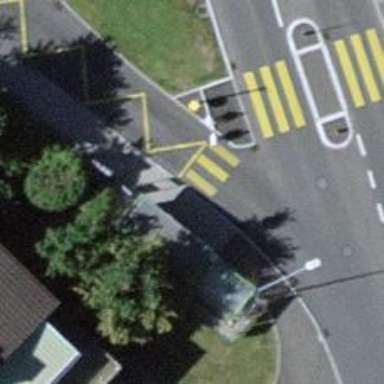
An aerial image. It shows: Kerb serving as barrier.